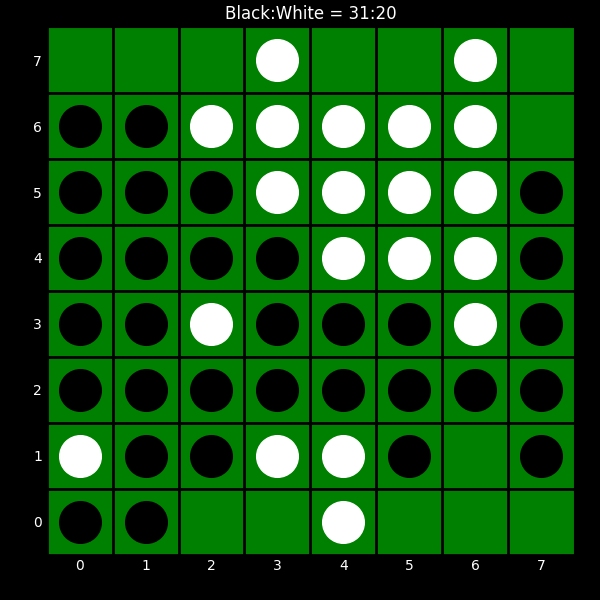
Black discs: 31
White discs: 20